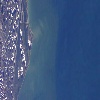
Label: water